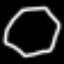
Label: octagon